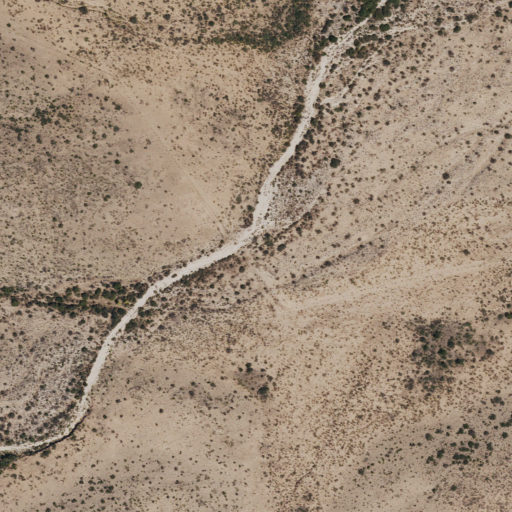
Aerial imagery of valley in Texas named Deadman Canyon containing only shrub